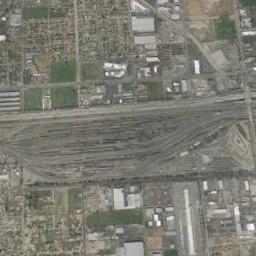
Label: railway_station